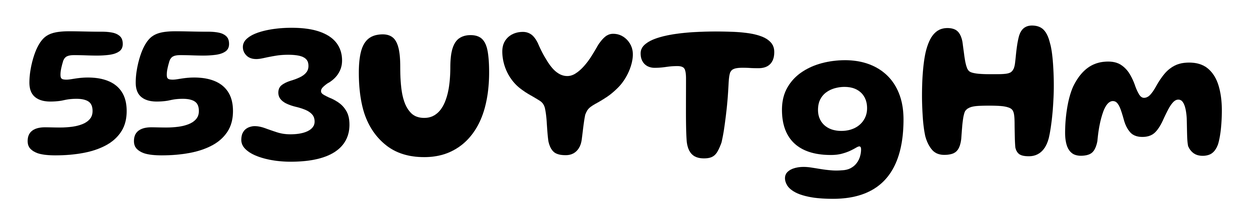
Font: Gluten_SemiBold